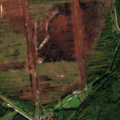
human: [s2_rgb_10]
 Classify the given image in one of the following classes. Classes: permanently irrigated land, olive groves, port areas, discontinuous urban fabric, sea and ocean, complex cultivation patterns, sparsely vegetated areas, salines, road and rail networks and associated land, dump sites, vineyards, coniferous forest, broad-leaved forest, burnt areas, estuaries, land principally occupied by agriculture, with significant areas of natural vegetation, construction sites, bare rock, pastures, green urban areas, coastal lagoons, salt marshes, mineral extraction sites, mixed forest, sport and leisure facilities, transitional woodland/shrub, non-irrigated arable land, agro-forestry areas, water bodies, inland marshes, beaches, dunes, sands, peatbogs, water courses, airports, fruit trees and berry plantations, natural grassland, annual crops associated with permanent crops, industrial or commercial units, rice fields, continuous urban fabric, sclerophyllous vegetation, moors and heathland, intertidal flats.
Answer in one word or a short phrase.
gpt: land principally occupied by agriculture, with significant areas of natural vegetation, coniferous forest, mixed forest, transitional woodland/shrub, peatbogs